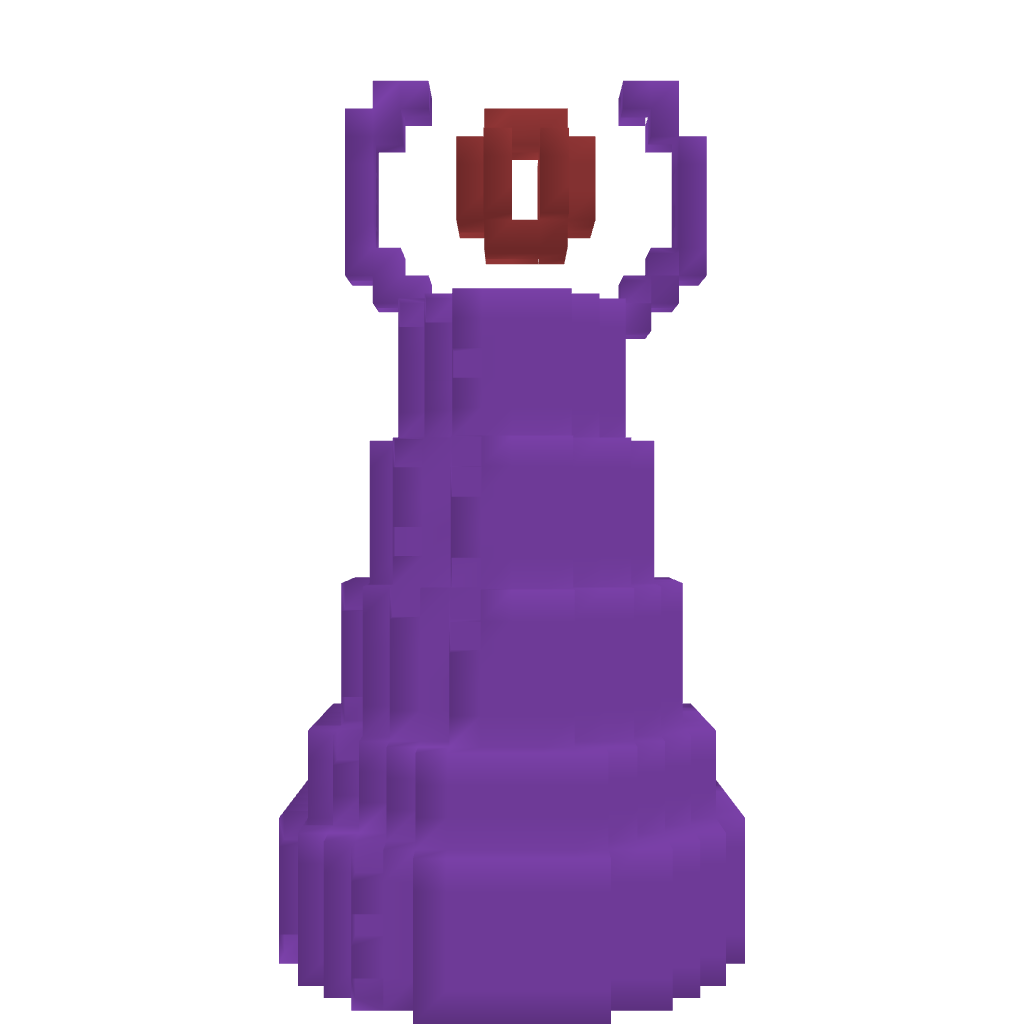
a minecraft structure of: eye tower bad low quality